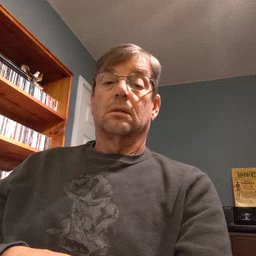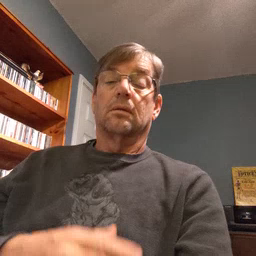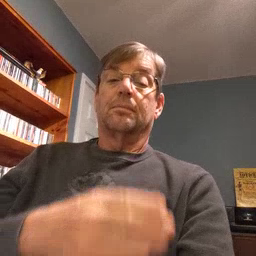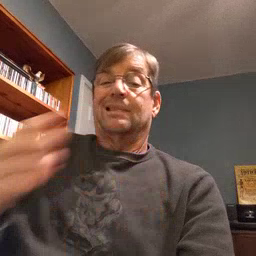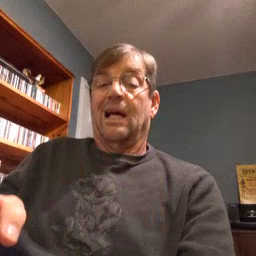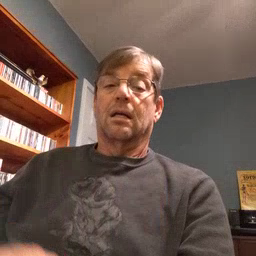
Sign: beside